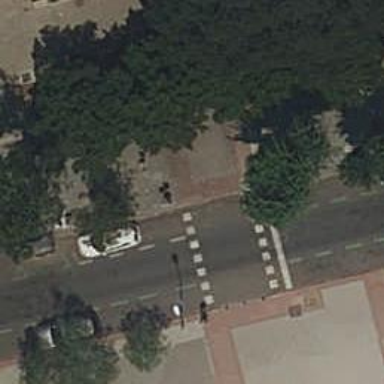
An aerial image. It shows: Crossing with traffic signals.